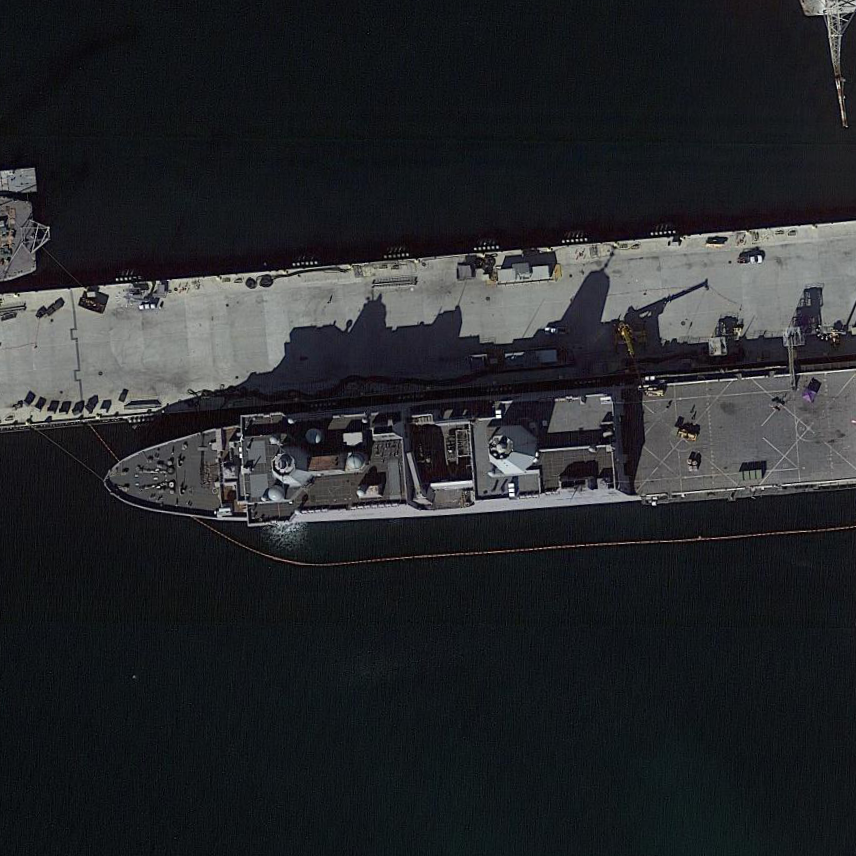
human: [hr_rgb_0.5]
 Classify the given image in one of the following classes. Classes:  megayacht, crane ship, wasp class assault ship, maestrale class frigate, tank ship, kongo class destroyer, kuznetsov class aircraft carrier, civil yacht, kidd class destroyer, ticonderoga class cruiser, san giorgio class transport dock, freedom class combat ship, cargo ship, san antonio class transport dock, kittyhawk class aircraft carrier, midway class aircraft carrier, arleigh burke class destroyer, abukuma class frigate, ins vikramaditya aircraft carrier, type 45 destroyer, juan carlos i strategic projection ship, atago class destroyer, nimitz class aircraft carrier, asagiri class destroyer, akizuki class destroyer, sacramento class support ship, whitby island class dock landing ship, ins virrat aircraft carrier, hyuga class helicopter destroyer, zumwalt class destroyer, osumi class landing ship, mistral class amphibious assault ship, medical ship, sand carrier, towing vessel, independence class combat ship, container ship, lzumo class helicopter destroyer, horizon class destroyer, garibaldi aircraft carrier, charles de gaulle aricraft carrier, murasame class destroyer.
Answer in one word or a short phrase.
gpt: San Antonio class transport dock